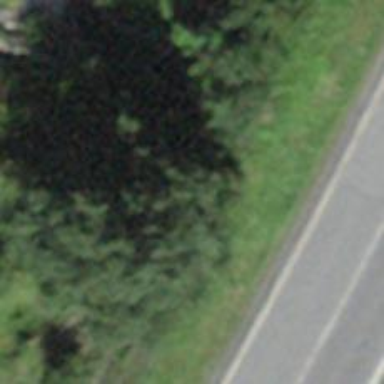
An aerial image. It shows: Hedge barrier.